Field crop: maize
Growth stage: 2
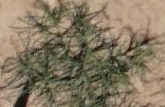
Species: salsola